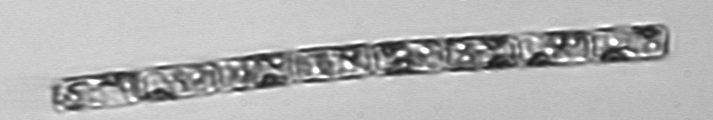
Label: Guinardia_delicatula